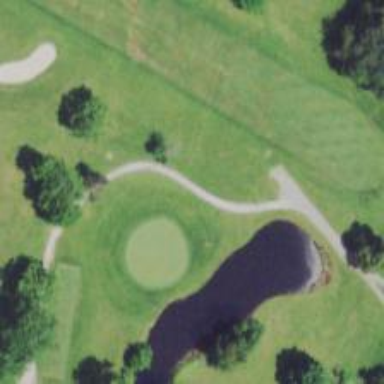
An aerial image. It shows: View of golf hole.